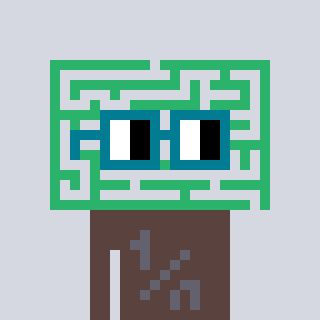
a pixel art character with square dark green glasses, a maze-shaped head and a darkbrown-colored body on a cool background